Question: I'm attempting to set up a Api App (Azure) with Swagger + Swashbuckle as demonstrated by Scott Hanselman at the //Build conference here: <URL>.
I have installed (using NuGet) the packages Swagger.Api and Swashbuckle.Core. It hasn't added any controller or settings that I would expect in order to have a swagger page. When I navigate to {baseUrl}\swagger, I get a 404 error.
I would think that since it has a UI it would require a Web App in addition to the Api App, but I've rewatched the demo and Scott clearly says you can add Swagger + Swashbuckle to any Api App. In a 2nd app though I'd think there may be issues with Api discovery. Has anyone set this up yet successfully?

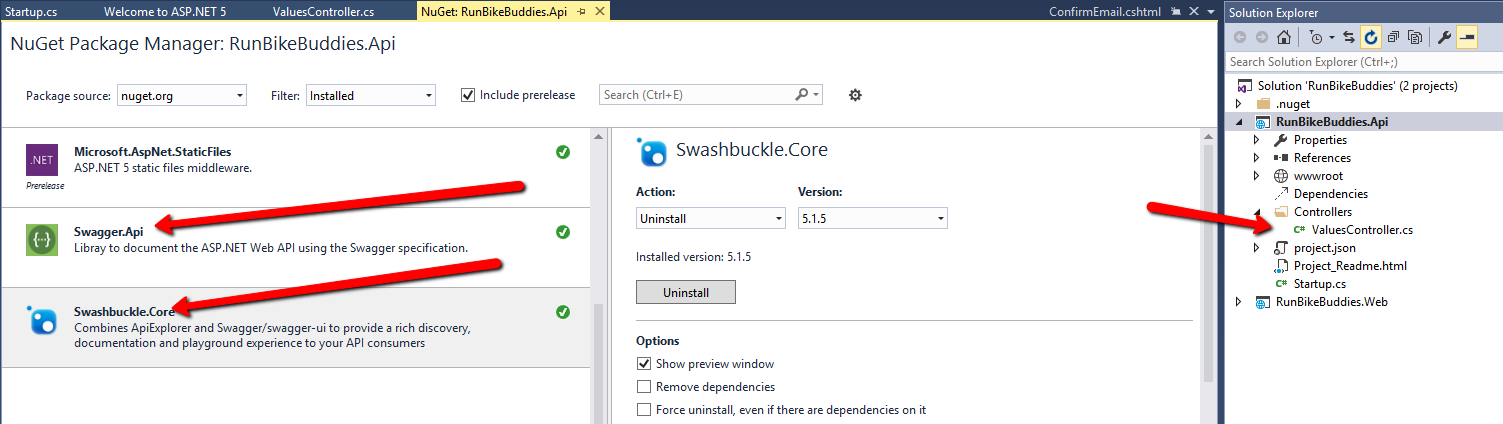
Answer: There is a nice blogpost describing the problem you have: <URL>
This describes how you can add the Ahoy! package to an ASP.NET v6 Web Api project and adding this as an API app to Azure.
Here is another source: <URL>